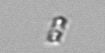
Label: Chaetoceros